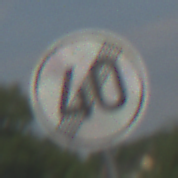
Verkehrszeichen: EndeGeschwindigkeit40
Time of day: MorningAfternoon
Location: Outdoor (Nature)
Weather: PartlyCloudy
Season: NotSpecified
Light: Natural